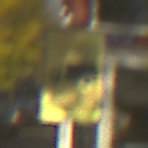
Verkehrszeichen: KFZZulaessigeGesamtmasse3Komma5TOhnePfeilsymbol
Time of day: SunriseSunset
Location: Outdoor (Urban)
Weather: PartlyCloudy
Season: Autumn
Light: Natural